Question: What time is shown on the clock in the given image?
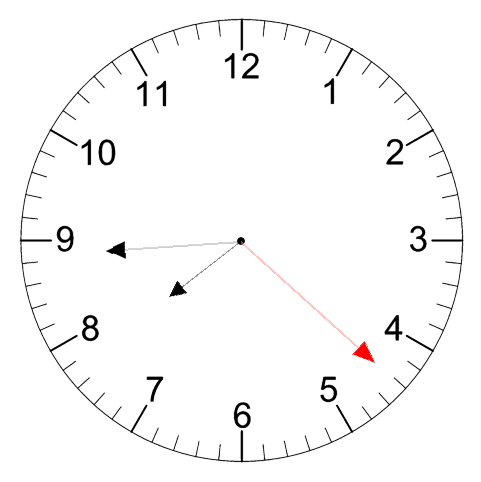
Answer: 07:44:22